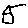
Label: house